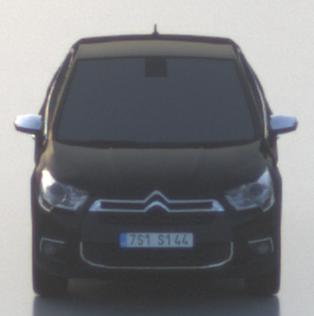
Make: Citroen
Model: DS 4 VTi 120
Detailed model: DS 4
Model produced from: 2011/05
Model produced until: 2015/01
Doors: 5
Color: black
Road condition: wet road
Daytime: sunrise or sunset
Contrast: low contrast